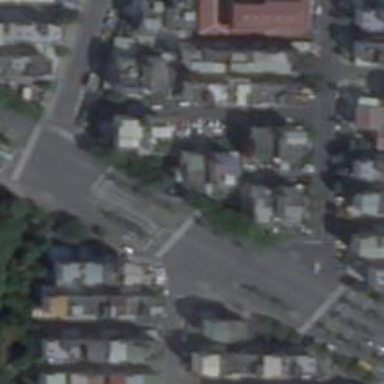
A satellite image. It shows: Marked crossing on the road.